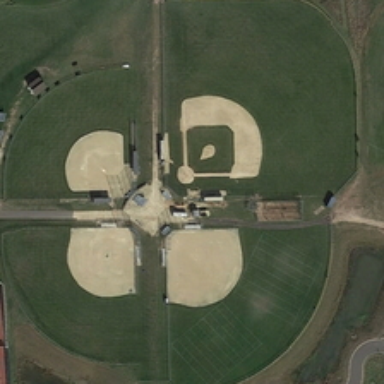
Four baseball fields are near two tennis courts .